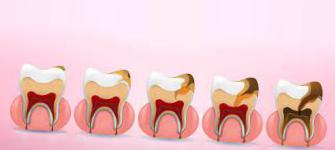
Condition: Caries